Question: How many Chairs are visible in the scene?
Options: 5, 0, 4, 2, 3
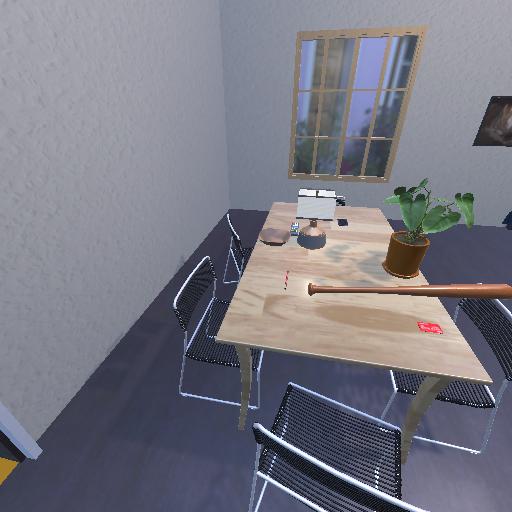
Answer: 5